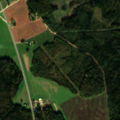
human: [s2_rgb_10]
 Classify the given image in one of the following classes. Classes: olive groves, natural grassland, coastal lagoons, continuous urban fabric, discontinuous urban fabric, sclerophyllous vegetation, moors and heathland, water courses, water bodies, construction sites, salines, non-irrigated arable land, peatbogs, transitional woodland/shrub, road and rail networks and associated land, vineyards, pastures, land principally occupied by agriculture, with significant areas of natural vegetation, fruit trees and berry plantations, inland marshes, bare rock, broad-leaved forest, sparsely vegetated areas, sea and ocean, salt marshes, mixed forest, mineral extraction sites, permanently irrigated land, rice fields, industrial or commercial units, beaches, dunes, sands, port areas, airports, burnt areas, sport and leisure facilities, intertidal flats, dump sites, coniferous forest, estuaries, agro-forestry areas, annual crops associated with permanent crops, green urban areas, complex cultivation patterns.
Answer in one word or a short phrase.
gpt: non-irrigated arable land, complex cultivation patterns, coniferous forest, transitional woodland/shrub